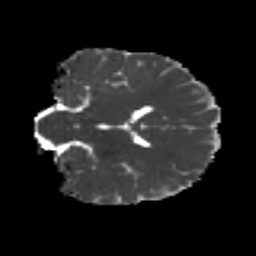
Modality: MD
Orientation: coronal
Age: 20
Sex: male
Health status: healthy
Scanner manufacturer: philips
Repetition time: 7.389 s
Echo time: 0.08599 s